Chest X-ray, AP view. Patient: 55 years old, sex M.
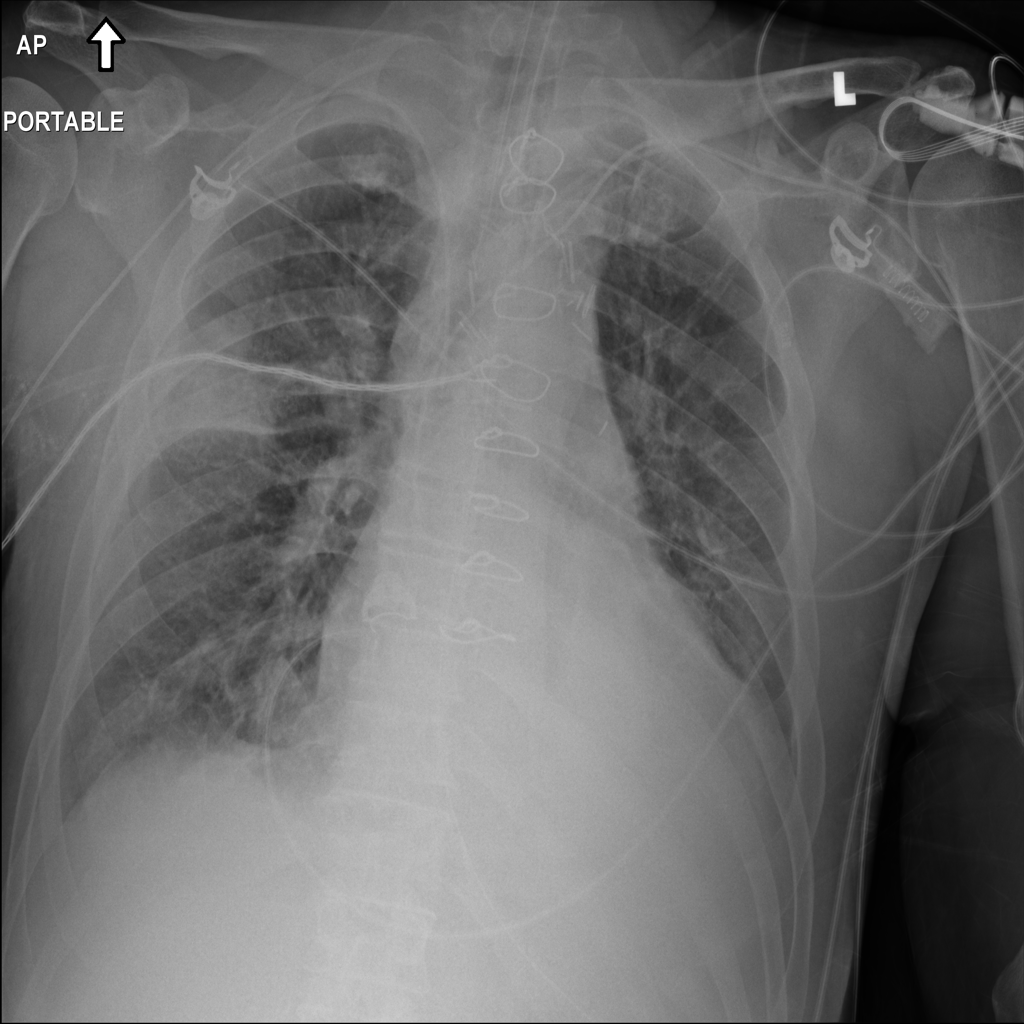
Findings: Atelectasis, Effusion, Infiltration